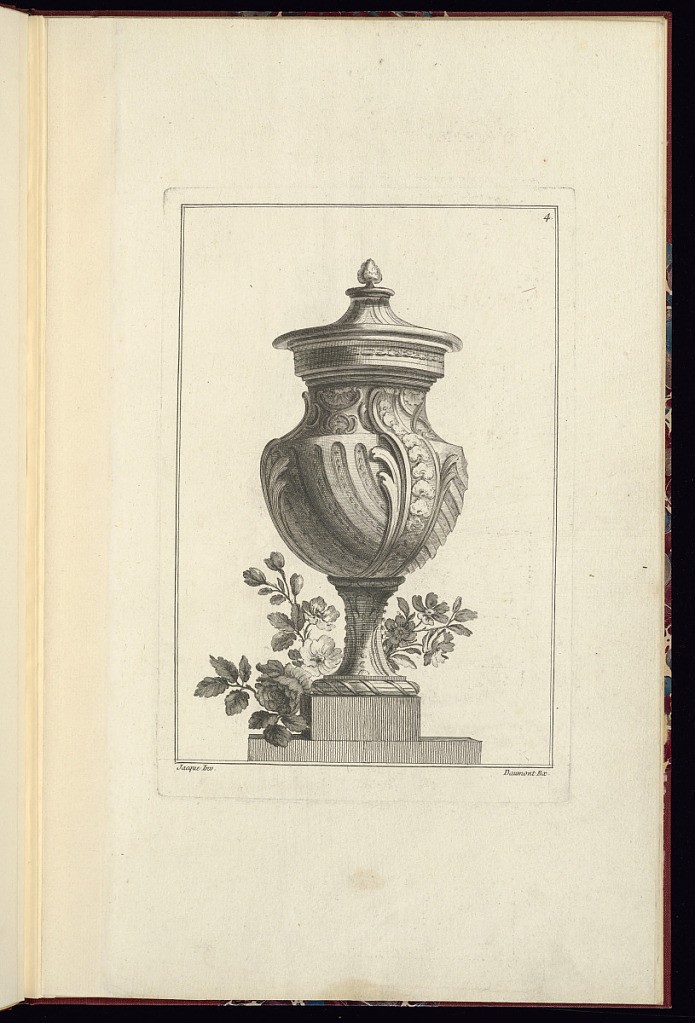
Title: Ornamental Vase Design
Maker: Maurice Jacques, French, ca. 1712–1784
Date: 1760-1775
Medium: Etching and engraving on paper.
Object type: Print
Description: Lidded vase design with a pinecone finial. The neck of the vase has stylized shell pattern. The belly of the vase has softly angled fluting, and a barely raised handle that connects from the bottom of the belly to the neck; the handle is ornamented with acanthus leaves on the side and a stylized, raised shell pattern along its length. The foot of the vase is thin and tall and has beaded detailing. The vase is elevated on a low plinth and is surrounded by flowers. The plate is signed and numbered.